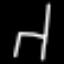
Label: chair